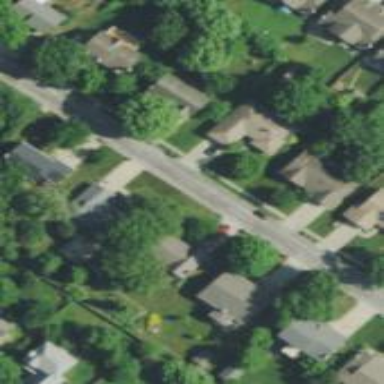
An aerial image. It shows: Residential area composed of single-family homes.